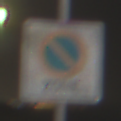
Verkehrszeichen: BeginnEingeschraenktesHalteverbotZone
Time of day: Night
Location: Outdoor (Urban)
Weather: PartlyCloudy
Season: NotSpecified
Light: Artificial